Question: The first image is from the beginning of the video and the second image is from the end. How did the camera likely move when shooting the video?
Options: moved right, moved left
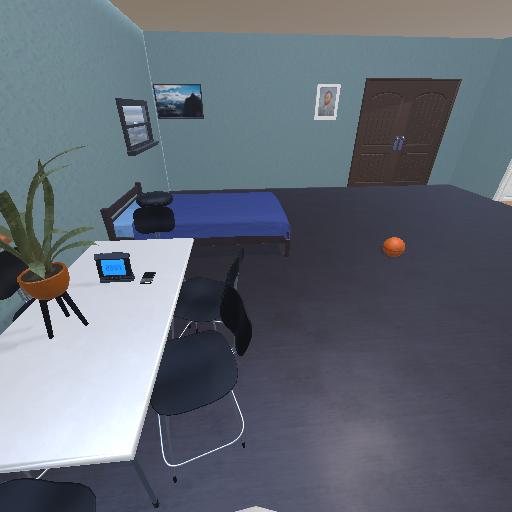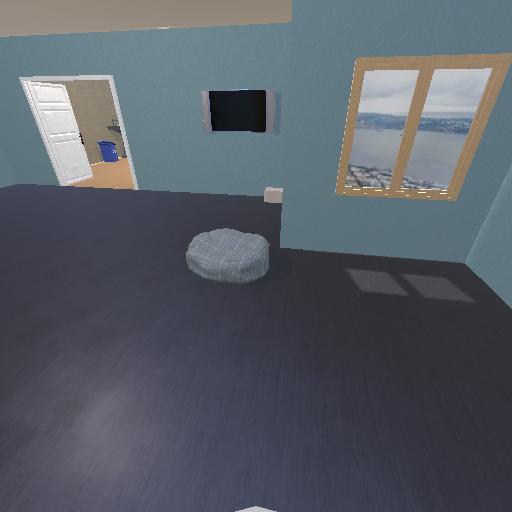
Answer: moved right